Question: I'm trying out Tuckey's URLRewriter.
I declared one simple rule, as follows:
'''
<rule>
<from>/user/([0-9]+)$</from>
<to>/user.do?id=$1</to>
</rule>
'''
I would expect requests like 'myapp.com/user/29' to be mapped to 'myapp.com/user.do?id=29'. This works fine and the request arrives on the backed. When viewing the response on GUI however, this is how Firebug complains:

As you can see, between '/roqket' and '/resources' there is now a . I have no idea how that ended up there. If I remove the '<rule>' it goes back to the normal, working resource requests.
Can you help me? What am I missing? Thanks!
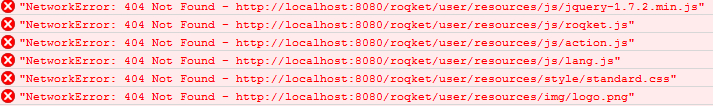
Answer: You need to define other filters for js, style and img.
Something like this:
'''
<rule>
<from>/img/**</from>
<to>/img/$1</to>
</rule>
<rule>
<from>/js/**</from>
<to>/js/$1</to>
</rule>
<rule>
<from>/style/**</from>
<to>/style/$1</to>
</rule>
'''
These filters should be declare before the one you define for the user. These rules will match before the one that apply to the filter and your problem should be solved.
.
Regarding your comment: .
I think that is not correct, I mean, the filter is not the one that is adding "user" to the filter. I think the problem is how you are importing your resources.
Probably, you are doing something like this:
'''
<script type="text/javascript" language="javascript" src="resources/js/lang.js"></script>
'''
In this example, see how the relative URI doesn't not content your application context and starts with no slash. When you use a URL like that the browser is going to look for the resource in a path relative to actual path. If you have in your browser 'http://localhost:8080/roqlet/user' the result will be 'http://localhost:8080/roqket/user/theResource' (assuming 'roqket' is your app context).
So, you should do this:
'''
<c:set var="ctx" value="${pageContext.request.contextPath}"/>
<script type="text/javascript" language="javascript" src="${ctx}/resources/js/lang.js"></script>
'''
Now, that you indicate the context, the URI will be built relative to it and not to the actual: 'http://localhost:8080/roqket/theResource'
Take a look to this <URL>.